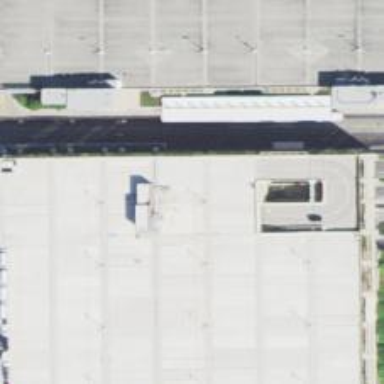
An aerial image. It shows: Car rental facility.